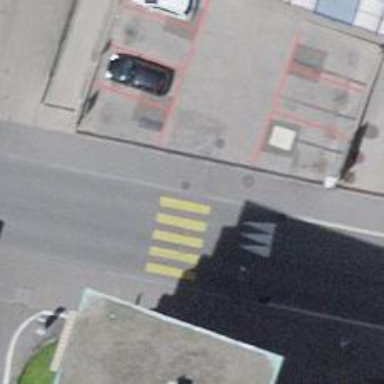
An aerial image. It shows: Kerb serving as barrier.